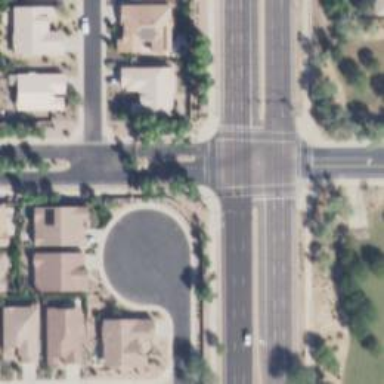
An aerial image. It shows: Solid stop line on the road.